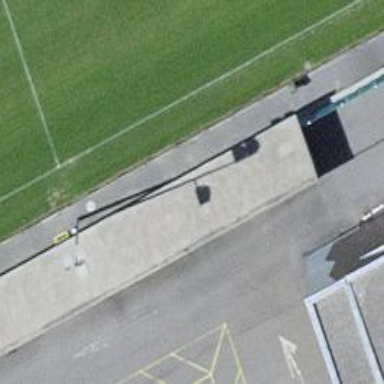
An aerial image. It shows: Bicycle parking facility.